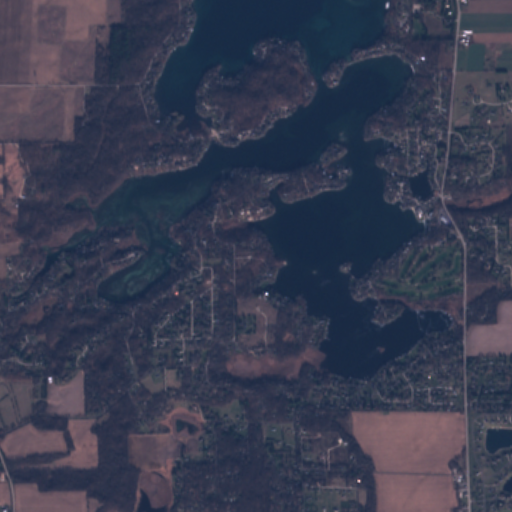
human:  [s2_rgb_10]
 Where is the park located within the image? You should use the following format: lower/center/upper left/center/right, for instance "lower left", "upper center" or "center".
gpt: The park is located in the center right of the image.
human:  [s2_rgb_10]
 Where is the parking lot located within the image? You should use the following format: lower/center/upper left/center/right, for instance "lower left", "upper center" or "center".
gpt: There is no parking lot in the image.